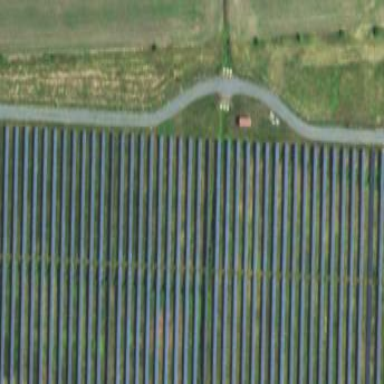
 consisting of solar photovoltaic panels."